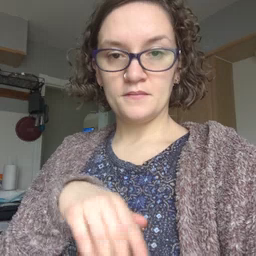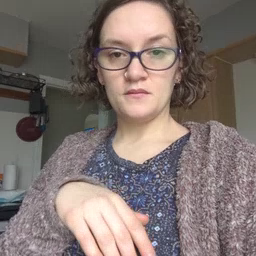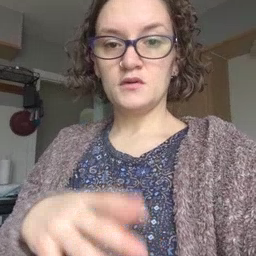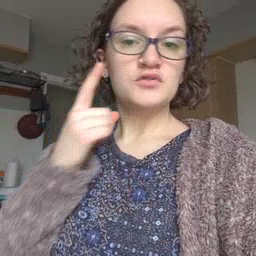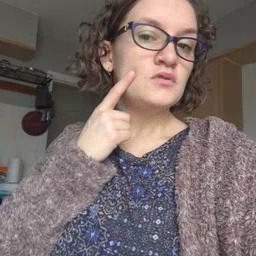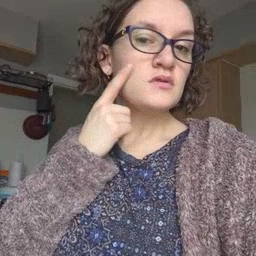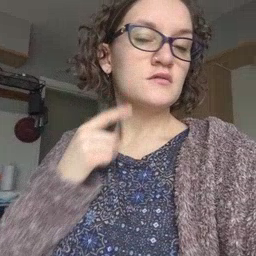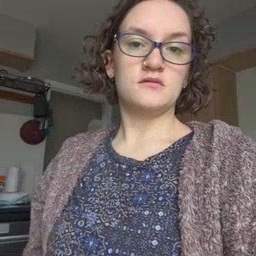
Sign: cheek